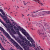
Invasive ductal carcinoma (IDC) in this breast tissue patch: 0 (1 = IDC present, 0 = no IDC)